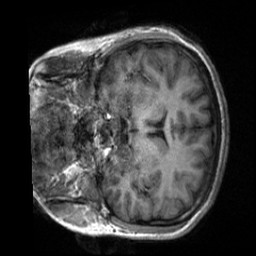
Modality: T1w
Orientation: coronal
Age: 22
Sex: female
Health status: healthy
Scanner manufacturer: siemens
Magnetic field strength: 3 T
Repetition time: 2 s
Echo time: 0.00232 s